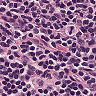
Metastatic tissue present: no